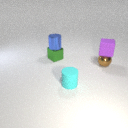
small green metal cube below small blue metal cylinder